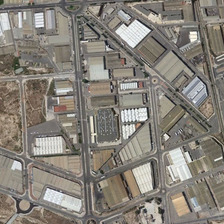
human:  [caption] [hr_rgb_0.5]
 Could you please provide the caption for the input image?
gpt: many buildings are in an industrial area .

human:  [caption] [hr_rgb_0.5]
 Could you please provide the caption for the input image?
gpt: many buildings are in an industrial area .

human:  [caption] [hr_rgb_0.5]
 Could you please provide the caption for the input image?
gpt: many buildings are in an industrial area .

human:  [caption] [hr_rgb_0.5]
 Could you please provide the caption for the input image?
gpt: many buildings are in an industrial area .

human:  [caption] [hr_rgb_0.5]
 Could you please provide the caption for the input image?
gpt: many buildings are in an industrial area .